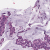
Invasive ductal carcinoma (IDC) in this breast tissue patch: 1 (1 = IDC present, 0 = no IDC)